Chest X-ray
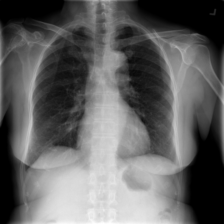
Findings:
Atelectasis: negative
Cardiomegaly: negative
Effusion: negative
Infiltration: positive
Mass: negative
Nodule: negative
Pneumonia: negative
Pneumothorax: negative
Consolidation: negative
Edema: negative
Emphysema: negative
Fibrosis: negative
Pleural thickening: negative
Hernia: negative